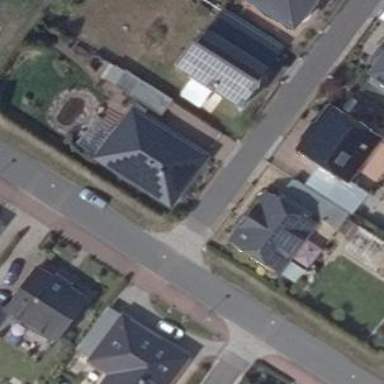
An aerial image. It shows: Simple house.